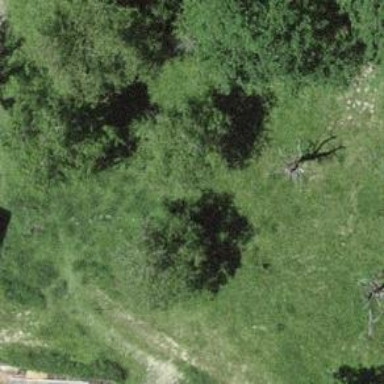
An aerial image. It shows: Orchard.